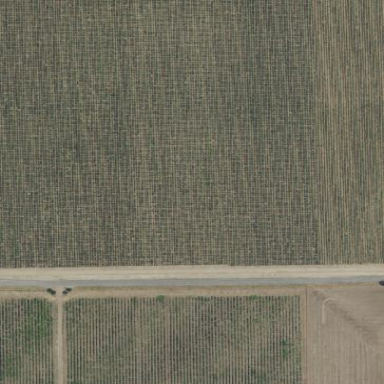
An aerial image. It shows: Vineyard growing grapes.